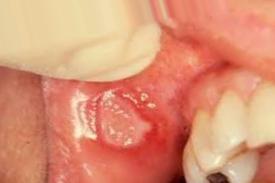
Condition: Mouth Ulcer